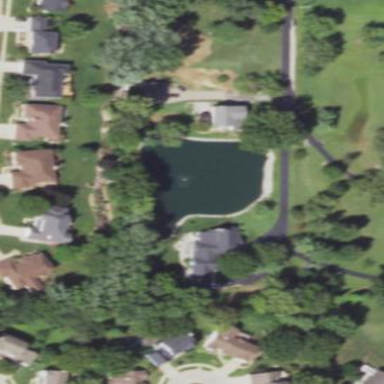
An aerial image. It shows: Pond surrounded by natural water.